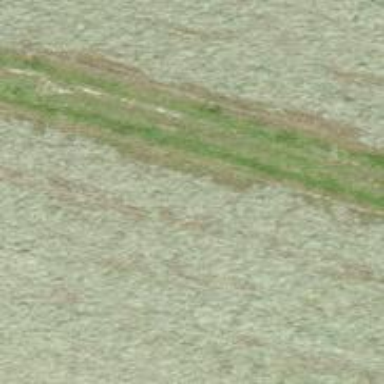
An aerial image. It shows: Track with very rough surface.